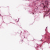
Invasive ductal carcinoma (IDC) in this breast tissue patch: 0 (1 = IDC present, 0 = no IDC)